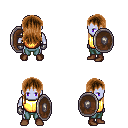
a pixel art fantasy rpg character, male body template, dark elf, purple skin, gold chest armor, teal pants, brown unkempt hairstyle, metal gloves, brown shoes, shield, four views (front, back, left, right), 2x2 character sprite sheet, small pixel art, hard edges, no anti-aliasing